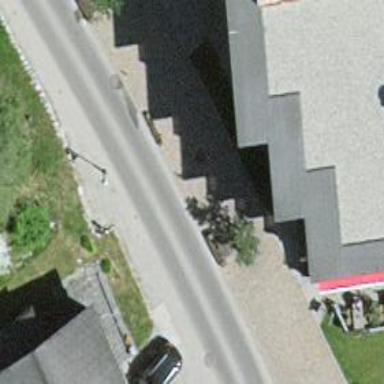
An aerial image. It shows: Residential road with asphalt surface and sidewalk on the left.